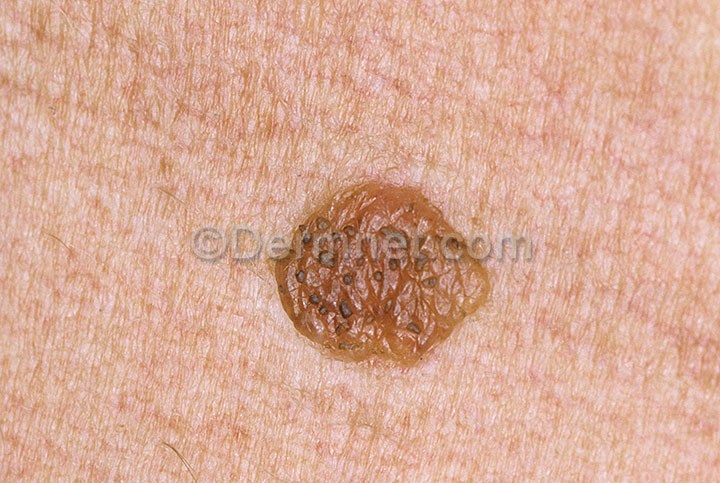
Disease: Seborrheic Keratoses and other Benign Tumors